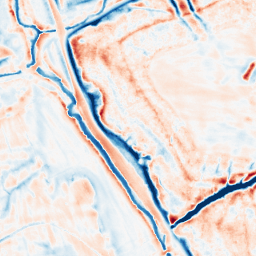
Category: edge_preserving
Decomposition family: bilateral
Decomposition parameters: d: 21
sigma_color: 50
sigma_space: 150
Upsampling method: bilinear
Upsampling parameters: scale: 4
Upsampling scale: 4